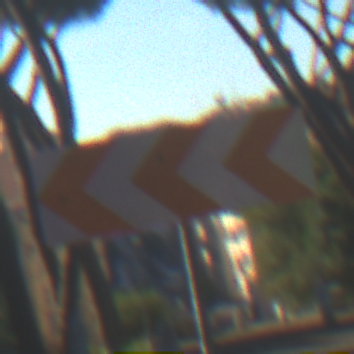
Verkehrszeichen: RichtungstafelnInKurvenGrossRechts
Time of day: MorningAfternoon
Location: Outdoor (Suburban)
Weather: Clear
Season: NotSpecified
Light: Natural